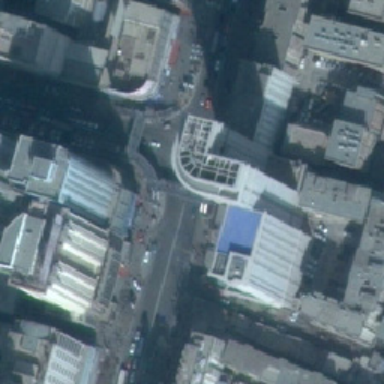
There is a fork in the high-rise building business district .